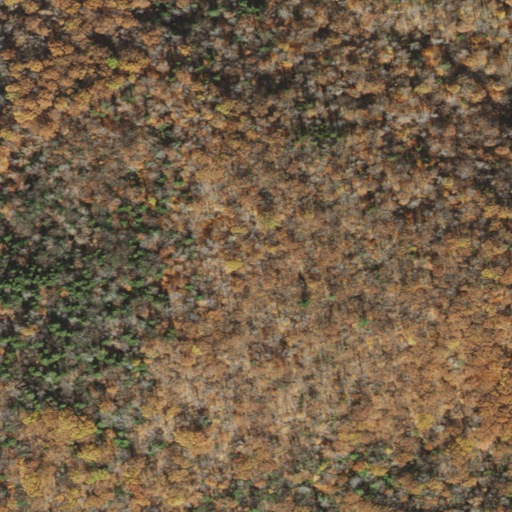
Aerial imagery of mountain in Massachusetts named Todd Mountain containing deciduous forest and mixed forest